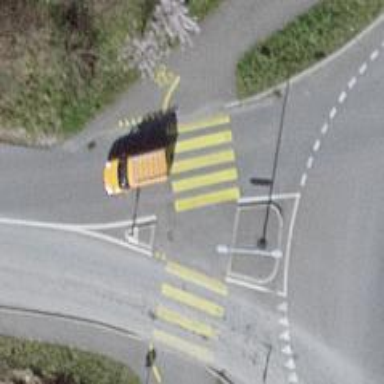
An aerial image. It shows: Asphalt footway with marked crossing that includes pedestrian island.